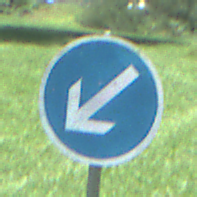
Verkehrszeichen: VorgeschriebeneVorbeifahrtLinks
Umgebung: Outdoor, Nature
Tageszeit: Midday
Wetter: Clear
Licht: Natural
Jahreszeit: Summer
Kontrast: HighContrast